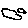
Label: cloud